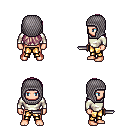
a pixel art fantasy rpg character, male body template, human, light skin, white long-sleeve shirt, gold greaves, white blonde unkempt hairstyle, chain hood, dagger, four views (front, back, left, right), 2x2 character sprite sheet, small pixel art, hard edges, no anti-aliasing